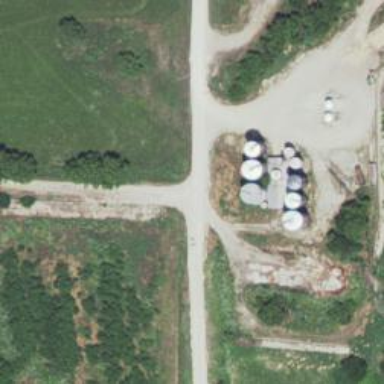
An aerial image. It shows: Silo.